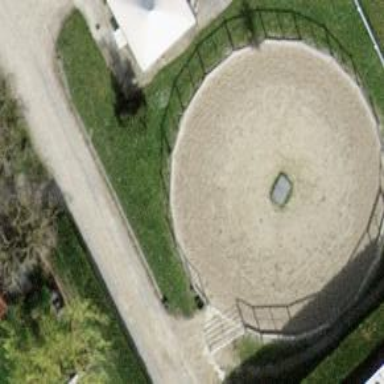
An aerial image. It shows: Equestrian pitch used for leisure and sports activities.